Question: I'm looking to set up Django to use OAuth2 to authenticate users for a service that I'm running, but I'm having a bit of difficulty understanding how the tokens are passed around.
I've been working my way through this tutorial: <URL>. I've been able to get a server up and running as the OAuth provider, and it seems to be working as it should. I'm able to log in to it and set up an application. The difficulty I'm having is figuring out how the various tokens are passed around.
Suppose that my OAuth provider is sitting on one server - let's call this Provider.com - and my service that I'm wanting authenticated is on service.com. When a user first tries to make a request to the service, they first need to authenticate against the Provider. So they click on a login button which directs them to Provider.com. They enter their credentials. If everything is set up correctly on the server, they should be presented with a prompt that gives them a chance to allow or deny Service.com from accessing their account on Provider.com. Supposing that they click Allow, they are then redirected to Service.com, and are given a token. On future calls to Service.com, they pass in the token, and are, in theory, able to make authenticated calls.
The problem I'm having understanding is this: At what point do the Provider and the Service communicate? If a call comes in to the Service, how does it know that the authentication token passed in with the call is valid? There's know way it could know that a particular token is valid unless: A) it recognizes that same token from a previous call which was also authenticated or B) it talks to the OAuth 2 provider and verifies the authenticity of the token.
A diagram like the one found here shows the process in the browser:

At the end of this, it has the Client App sending the authentication code, client id, and client secret to the OAuth2 provider. In the previously mentioned tutorial, it isn't really clear how this is actually done. In the tutorial, the provider and the service are on the same machine, and it would appear that they also share the same database.
This this brings about my question: How does one host a Django-based OAuth provider on a separate server than the resource/service being accessed? Is this possible?
From this other post, it indicates that this might not be possible: <URL> Is that indeed the case, at least with the existing Django OAuth2 provider framework?
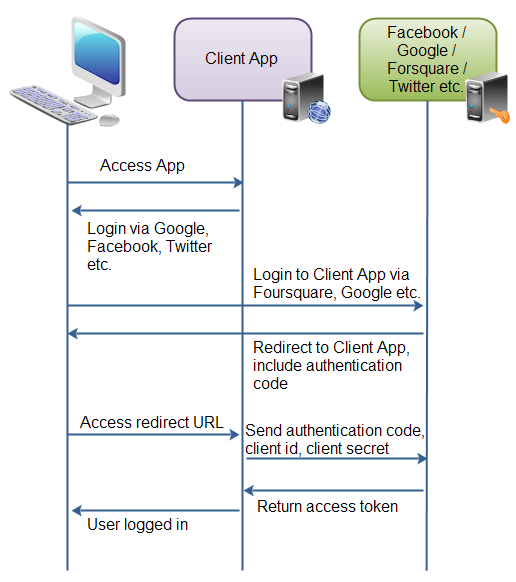
Answer: It depends on the oauth2 flow you're using. It seems like you're using authentication code.
In that case:
service.com sends the browser to provider.com for user authentication (uri contains service.com client_id and redirect_uri)
User authenticates on provider.com, then the browser is redirected to service.com's redirect_uri with a ?code parameter.
On your server side, handle this code parameter and ask for a token with it.
See <URL>